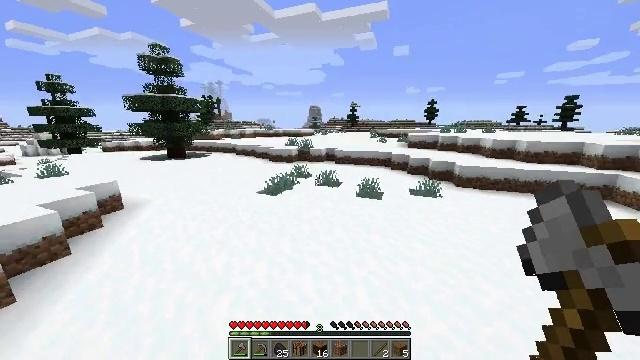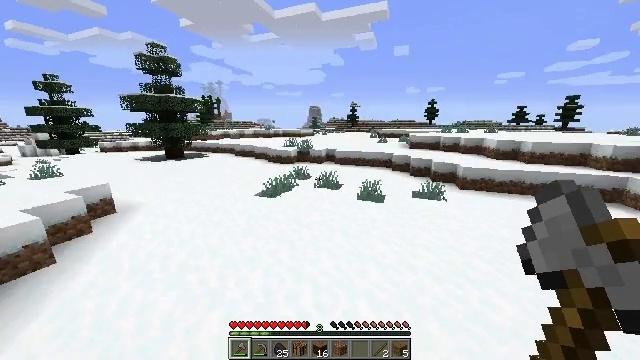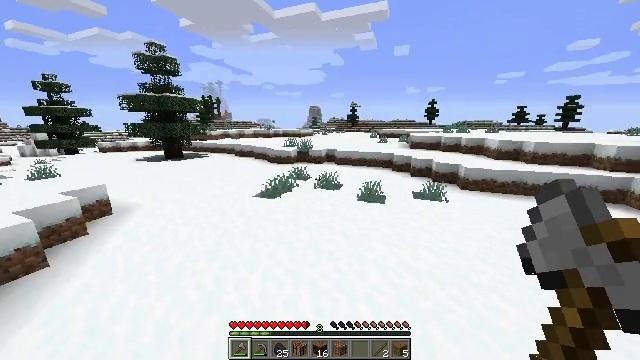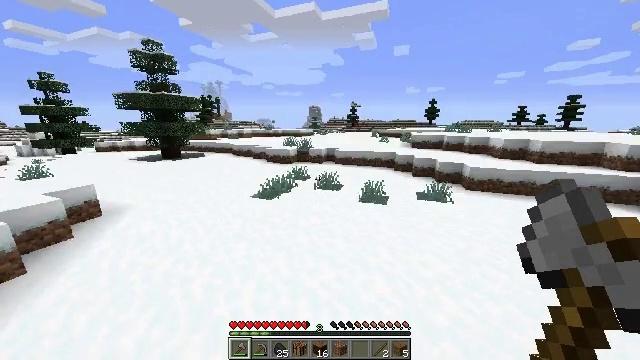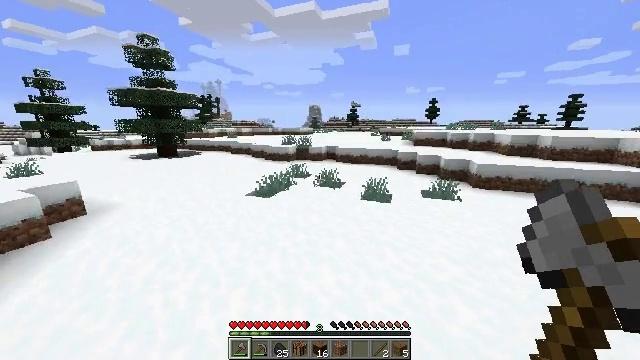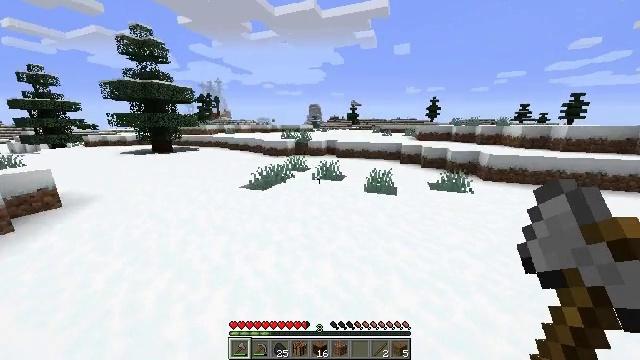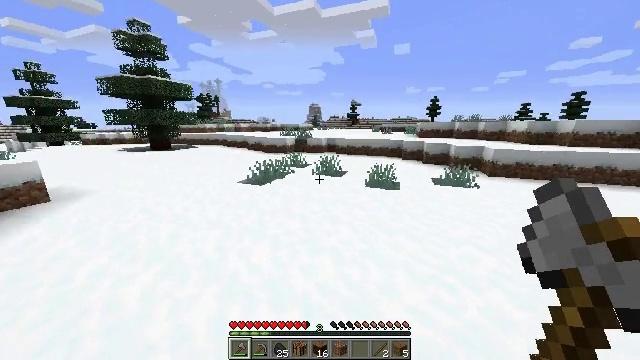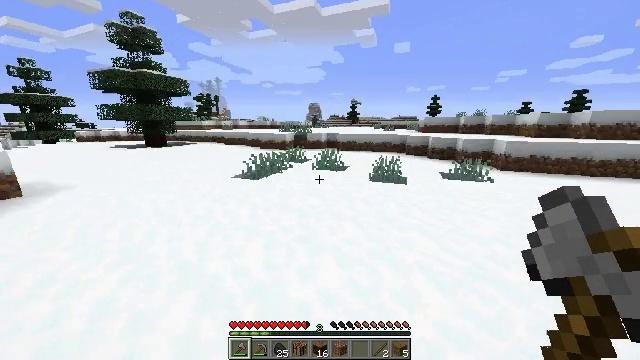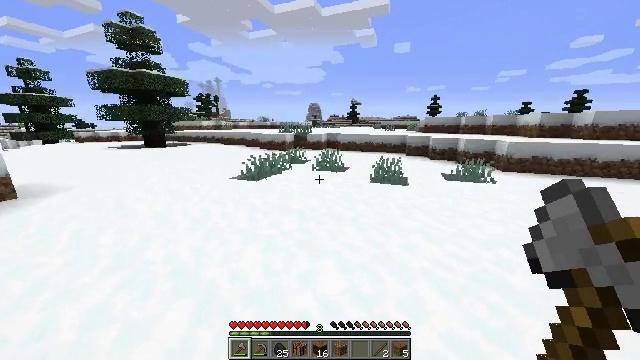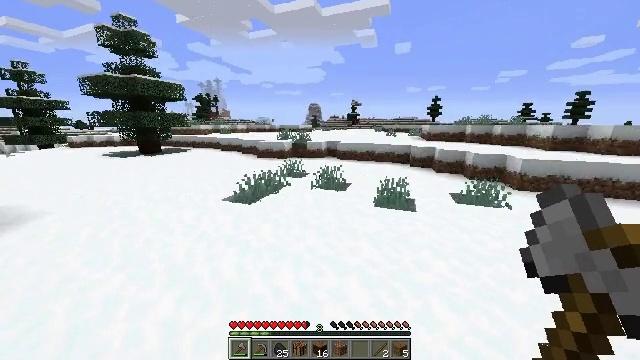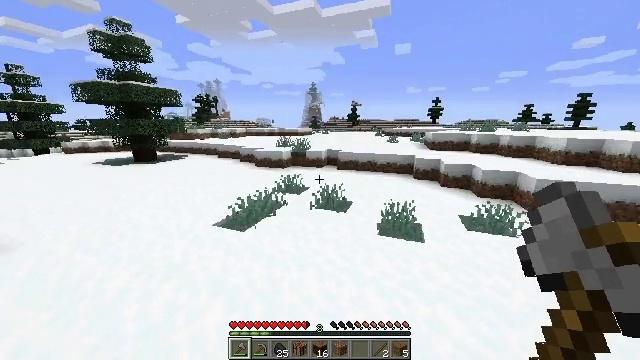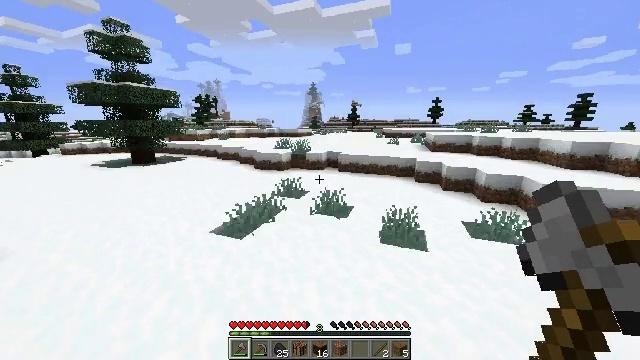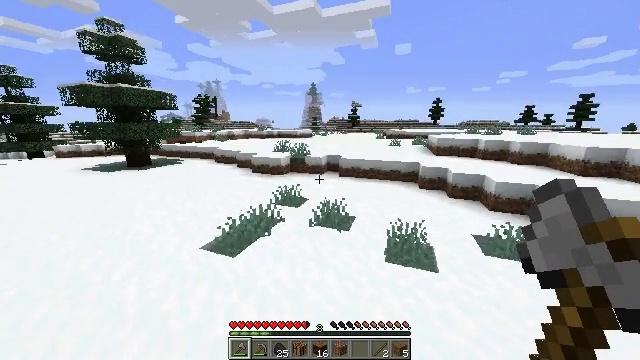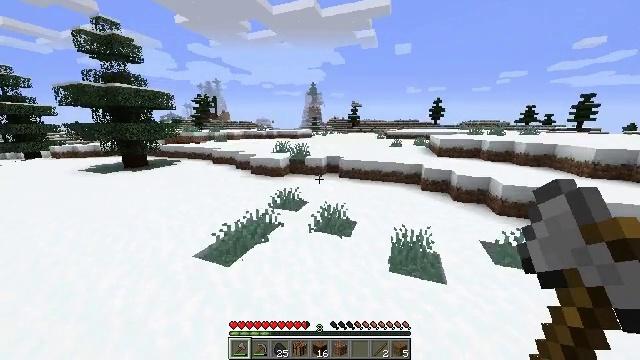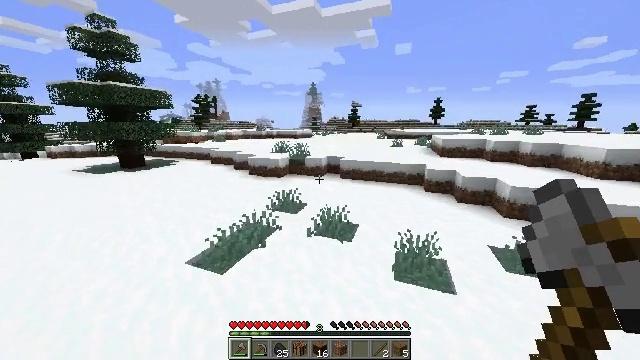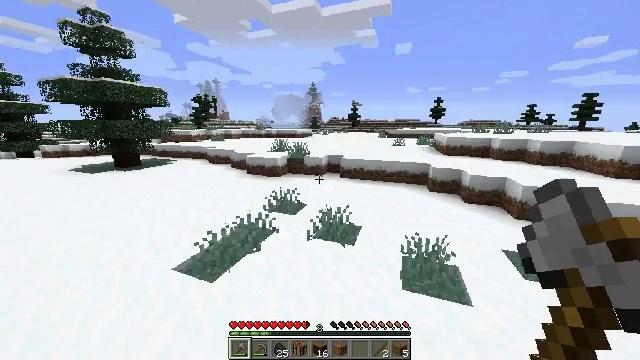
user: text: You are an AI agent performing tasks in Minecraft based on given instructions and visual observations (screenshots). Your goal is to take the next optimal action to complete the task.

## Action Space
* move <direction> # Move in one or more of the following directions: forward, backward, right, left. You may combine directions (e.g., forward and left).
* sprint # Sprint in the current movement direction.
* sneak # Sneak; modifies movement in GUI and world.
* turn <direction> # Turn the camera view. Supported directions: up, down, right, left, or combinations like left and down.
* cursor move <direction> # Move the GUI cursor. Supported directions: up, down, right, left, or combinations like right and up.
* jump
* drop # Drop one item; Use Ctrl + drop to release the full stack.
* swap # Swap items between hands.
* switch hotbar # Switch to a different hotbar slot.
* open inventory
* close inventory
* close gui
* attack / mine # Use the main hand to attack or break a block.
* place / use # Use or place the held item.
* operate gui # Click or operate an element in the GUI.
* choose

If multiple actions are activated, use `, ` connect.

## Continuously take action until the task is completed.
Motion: motion action
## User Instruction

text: Left click to break the red bed.
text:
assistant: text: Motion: move forward, sprint, jump
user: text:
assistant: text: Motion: move forward, sprint, jump
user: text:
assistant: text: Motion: move forward, sprint, jump
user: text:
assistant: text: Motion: move forward, sprint, jump
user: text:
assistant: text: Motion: move forward, sprint, jump
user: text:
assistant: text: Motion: move forward, sprint, jump
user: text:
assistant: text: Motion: move forward, sprint, jump
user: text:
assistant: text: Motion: move forward, sprint, jump
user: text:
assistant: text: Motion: move forward, sprint, jump
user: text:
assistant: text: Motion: move forward, sprint, jump
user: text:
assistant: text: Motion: move forward, sprint, jump
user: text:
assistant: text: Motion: move forward, sprint, jump
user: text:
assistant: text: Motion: move forward, sprint, jump
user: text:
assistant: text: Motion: move forward, sprint, jump
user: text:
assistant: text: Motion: move forward, sprint, jump
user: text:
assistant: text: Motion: move forward, sprint, jump
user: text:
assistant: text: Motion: move forward, sprint, jump
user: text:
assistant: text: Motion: move forward, sprint, jump
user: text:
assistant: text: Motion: move forward, sprint, jump
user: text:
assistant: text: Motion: move forward, sprint, jump
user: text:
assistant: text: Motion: move forward, sprint, jump
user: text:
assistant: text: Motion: move forward, sprint, jump
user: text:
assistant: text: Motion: move forward, sprint, jump
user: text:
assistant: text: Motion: move forward, sprint, jump
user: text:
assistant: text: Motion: move forward, sprint, jump
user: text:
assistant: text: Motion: move forward, sprint, jump
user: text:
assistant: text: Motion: move forward, sprint, jump
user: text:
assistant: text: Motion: move forward, sprint, turn left, jump
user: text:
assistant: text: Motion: move forward, sprint, jump
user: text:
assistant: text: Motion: move forward, sprint, turn left and down, jump